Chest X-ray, PA view. Patient: 55 years old, sex F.
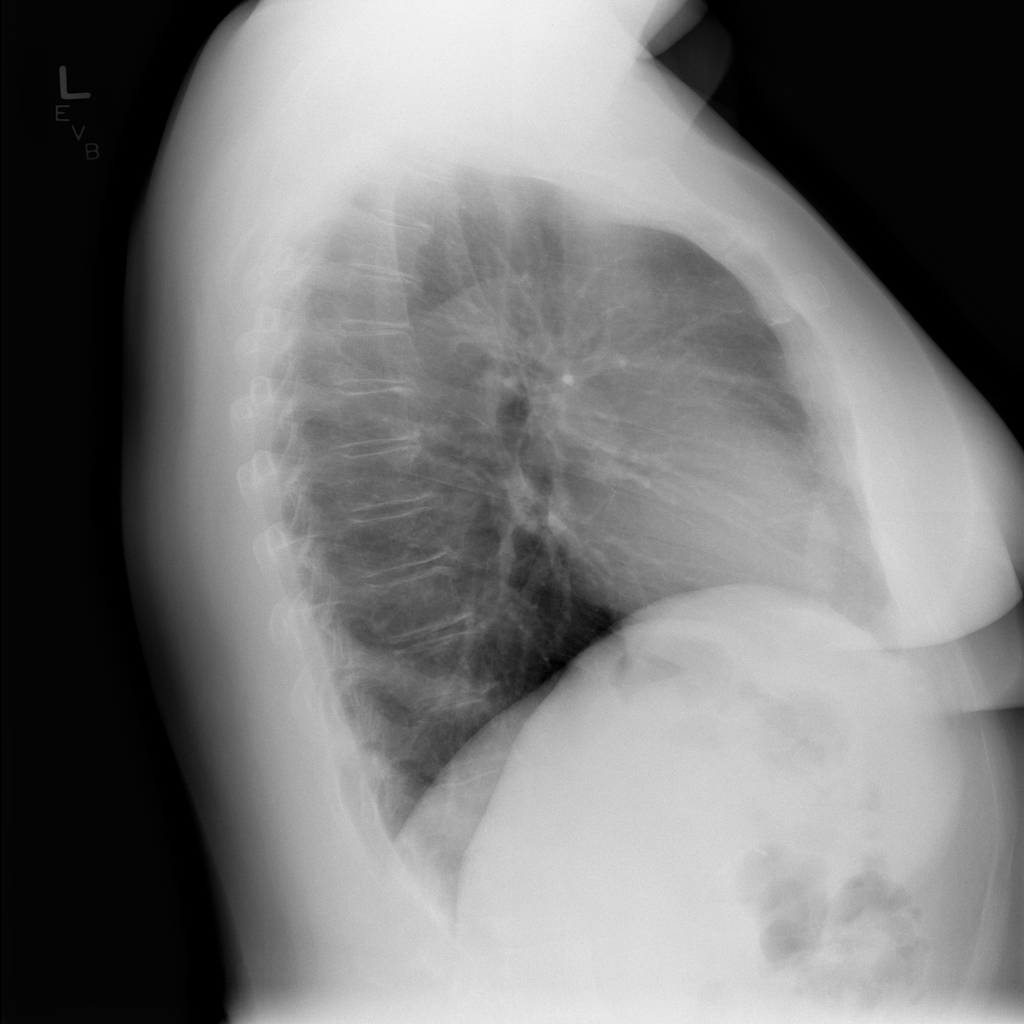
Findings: No Finding